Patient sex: M
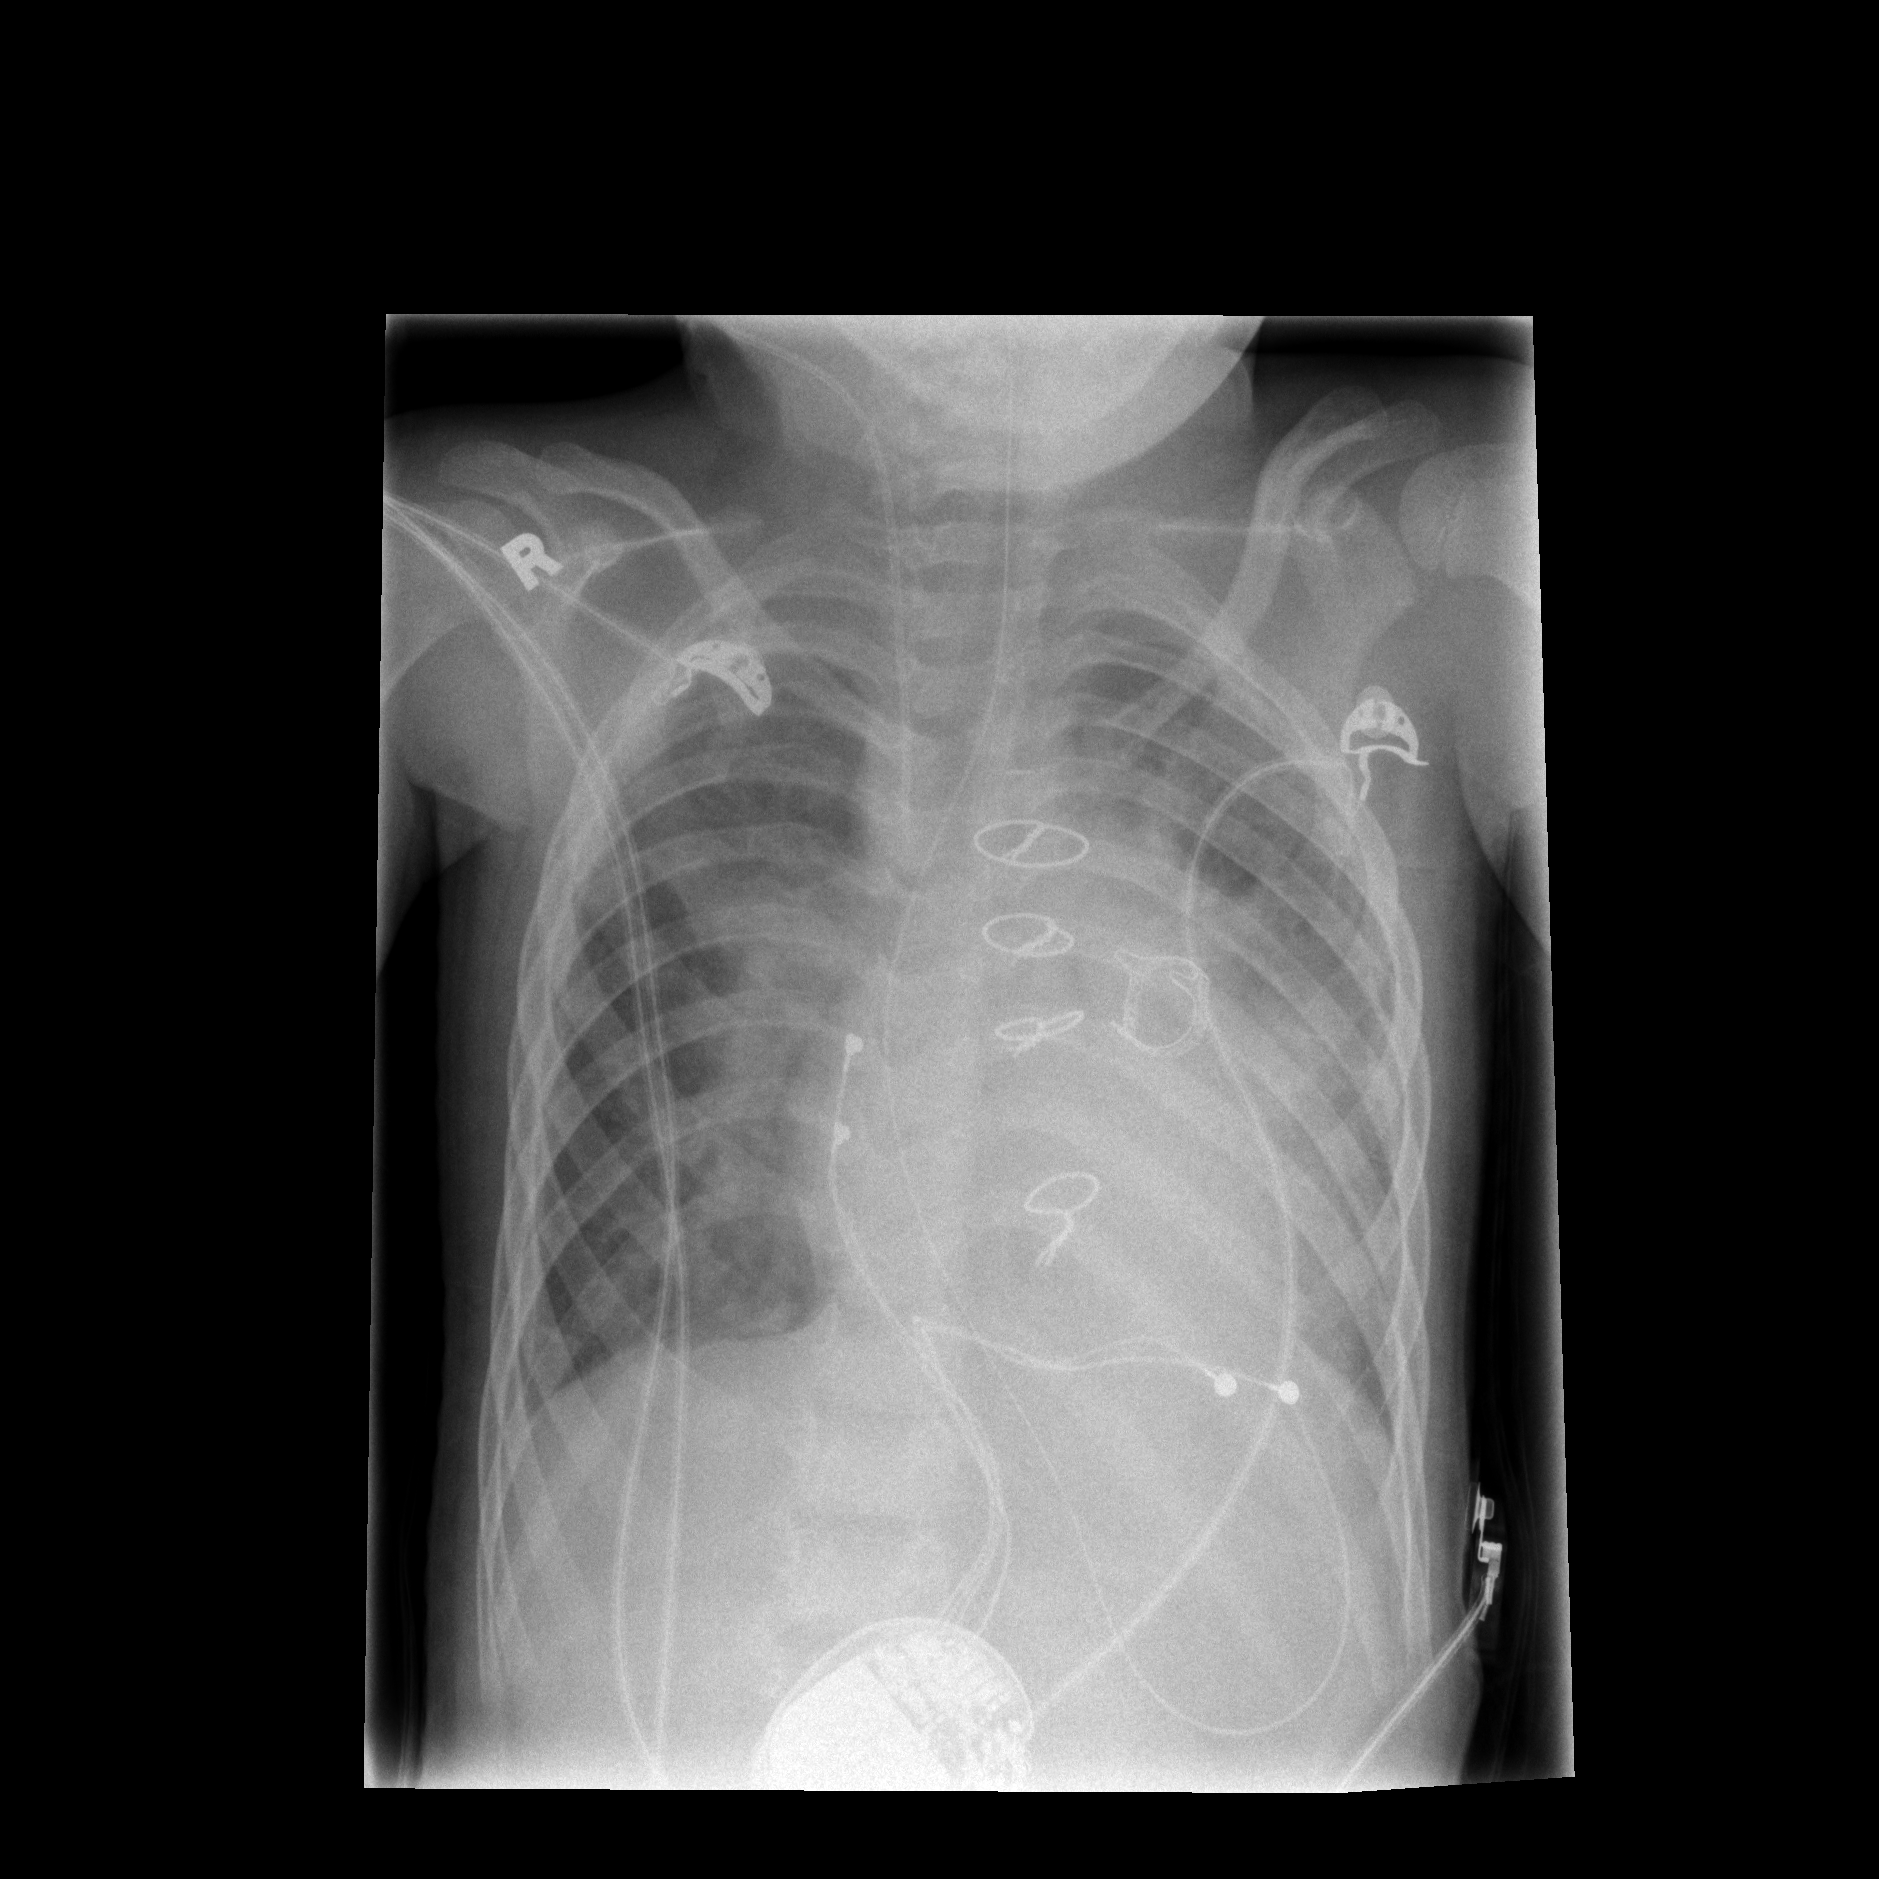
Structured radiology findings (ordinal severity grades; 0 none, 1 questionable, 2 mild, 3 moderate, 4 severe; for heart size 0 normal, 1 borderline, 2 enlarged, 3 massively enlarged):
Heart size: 2
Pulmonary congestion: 2
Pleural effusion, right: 0
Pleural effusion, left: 0
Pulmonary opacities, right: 0
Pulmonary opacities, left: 0
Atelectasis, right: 0
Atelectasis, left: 0